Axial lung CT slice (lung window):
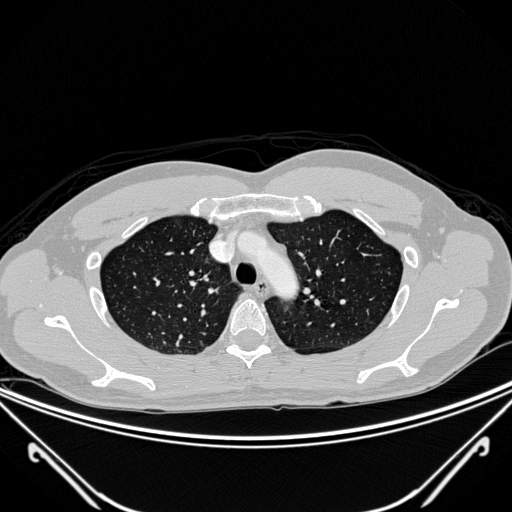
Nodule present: no